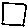
Label: square